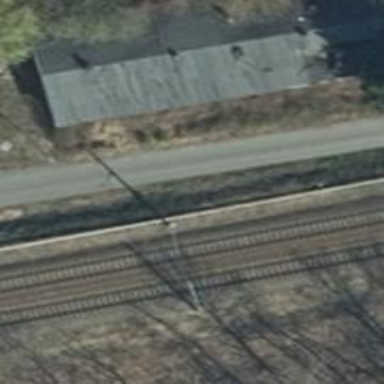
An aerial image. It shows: Railway milestone with catenary mast.